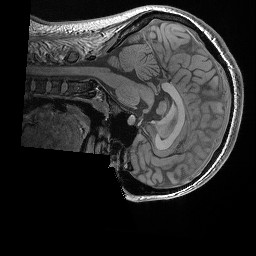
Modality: T1w
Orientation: sagittal
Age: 21
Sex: female
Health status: healthy
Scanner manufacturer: siemens
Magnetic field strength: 3 T
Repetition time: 0.02 s
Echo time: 0.00492 s